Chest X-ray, AP view. Patient: 56 years old, sex M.
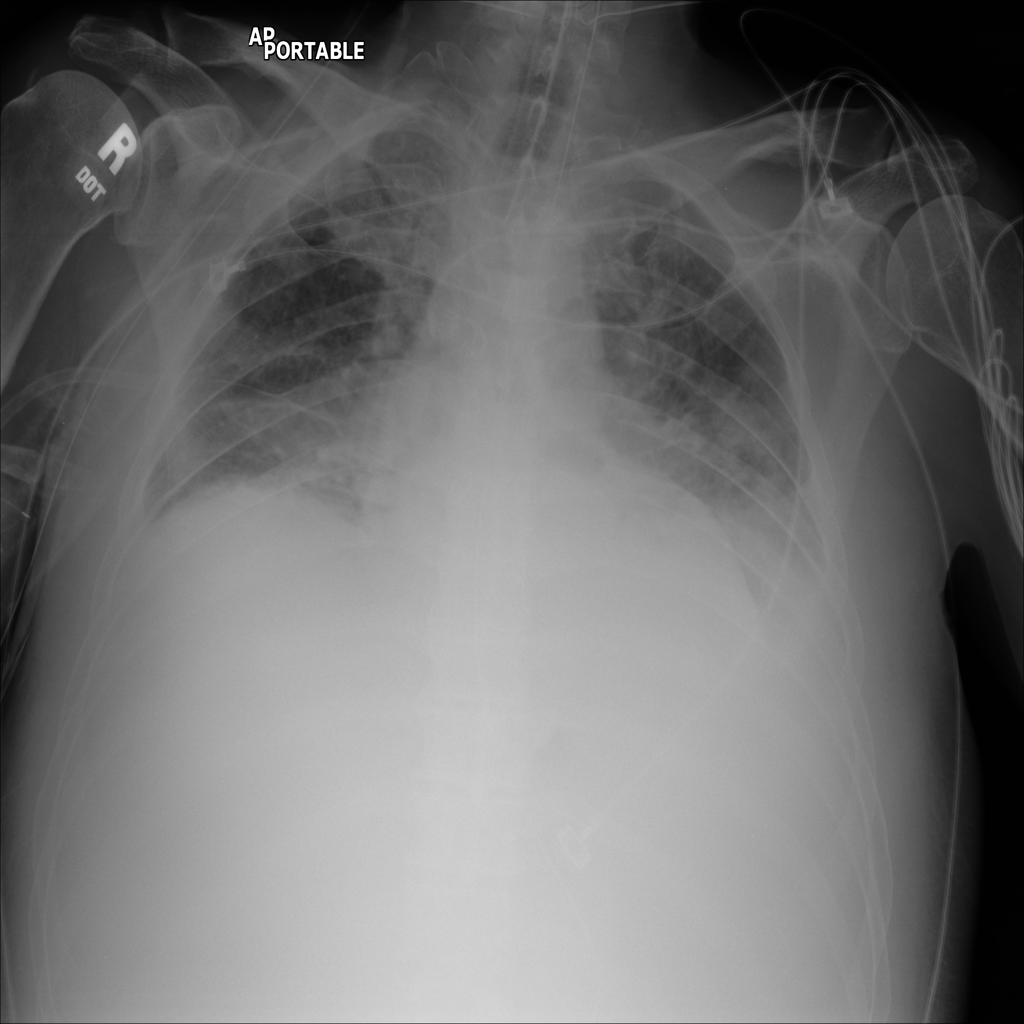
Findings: Atelectasis, Infiltration